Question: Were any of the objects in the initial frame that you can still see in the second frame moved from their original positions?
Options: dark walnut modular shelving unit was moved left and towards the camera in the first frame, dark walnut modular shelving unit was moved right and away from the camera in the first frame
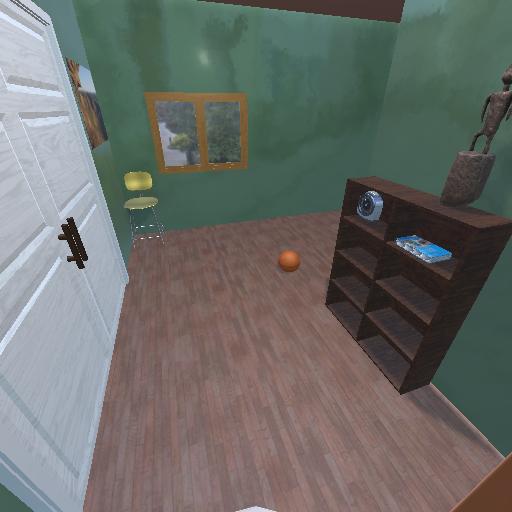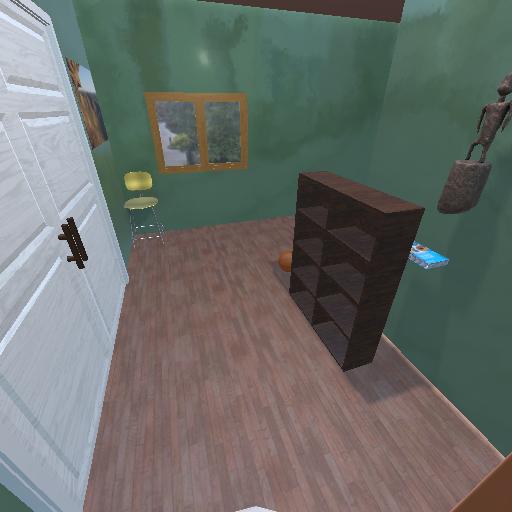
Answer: dark walnut modular shelving unit was moved left and towards the camera in the first frame